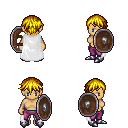
a pixel art fantasy rpg character, female body template, human, tanned skin, white cape, magenta pants, blonde short bangs hairstyle, metal boots, shield, four views (front, back, left, right), 2x2 character sprite sheet, small pixel art, hard edges, no anti-aliasing